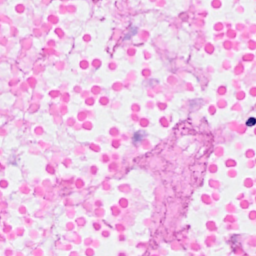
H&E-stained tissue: Breast